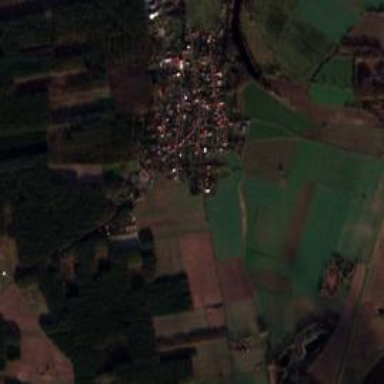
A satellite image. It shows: Village area.